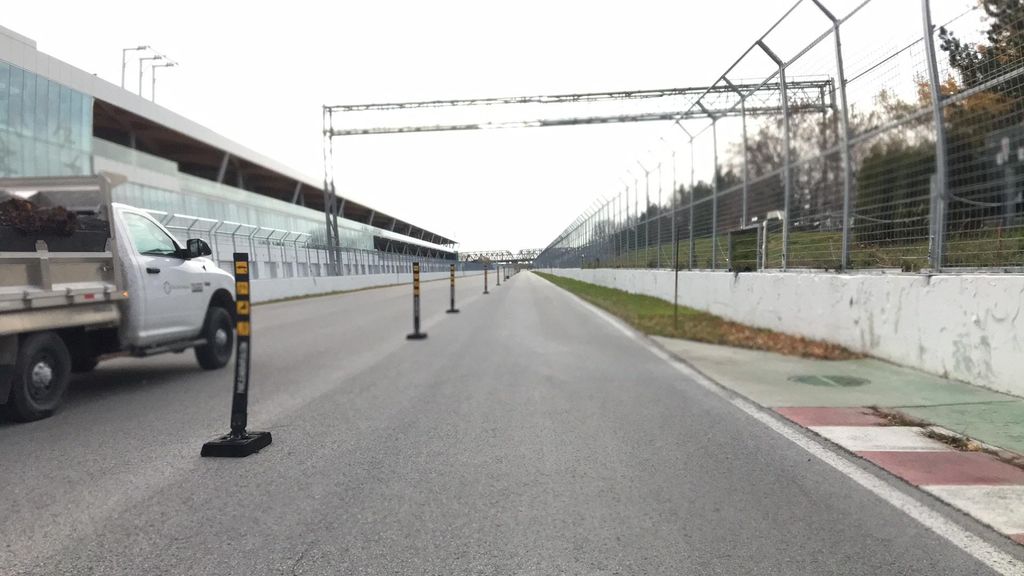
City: montreal